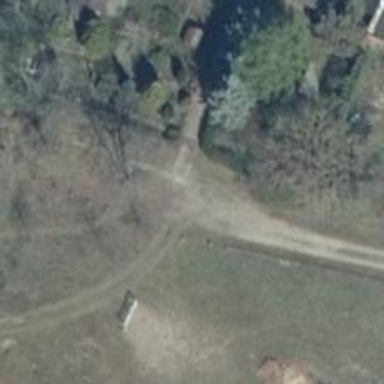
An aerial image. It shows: Sandy driveway.